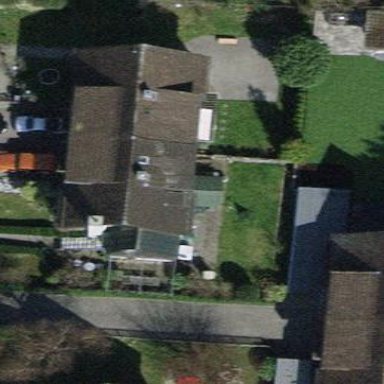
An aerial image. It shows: Semi-detached house.